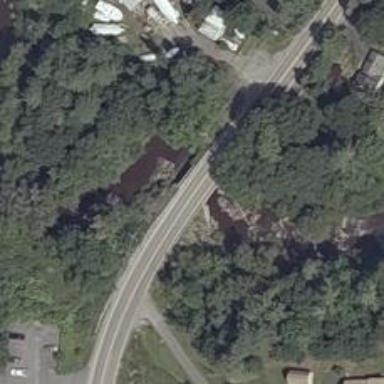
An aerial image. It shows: Secondary road on asphalt bridge.